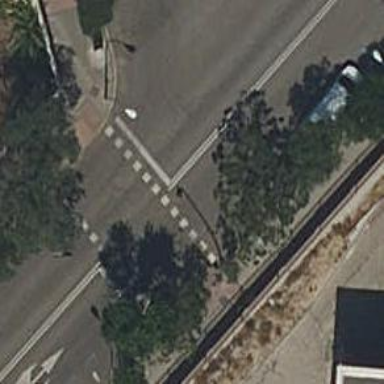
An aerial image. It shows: Crossing with traffic signals.